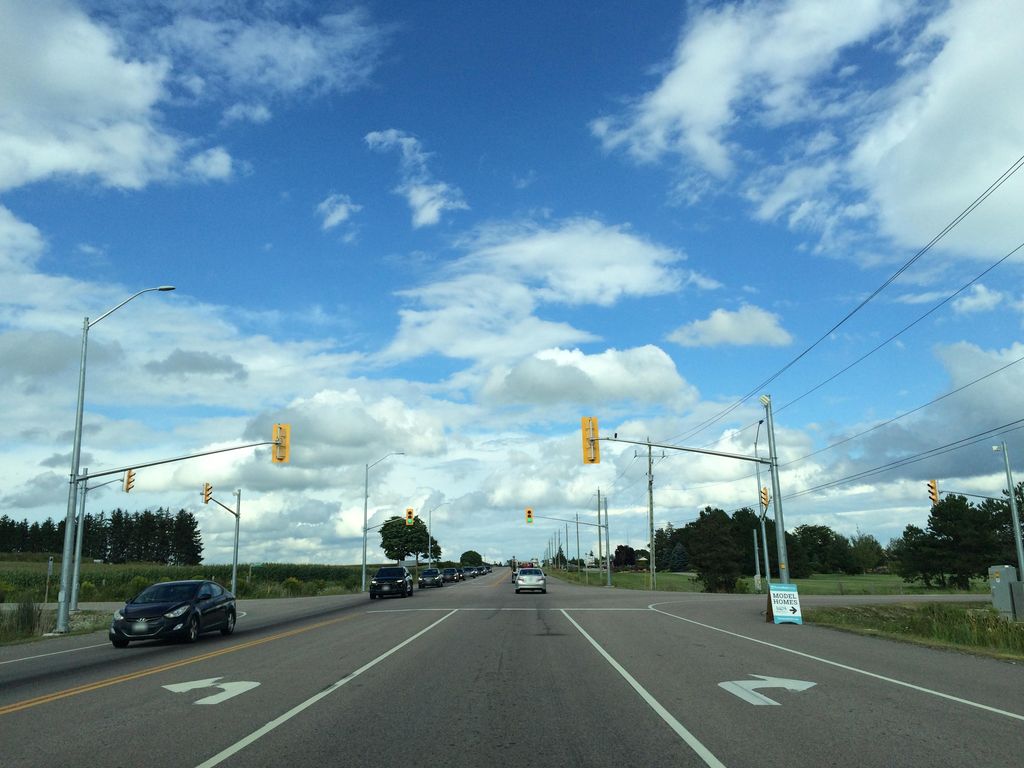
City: kitchener-waterloo